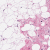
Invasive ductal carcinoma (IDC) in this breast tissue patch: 0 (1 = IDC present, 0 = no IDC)